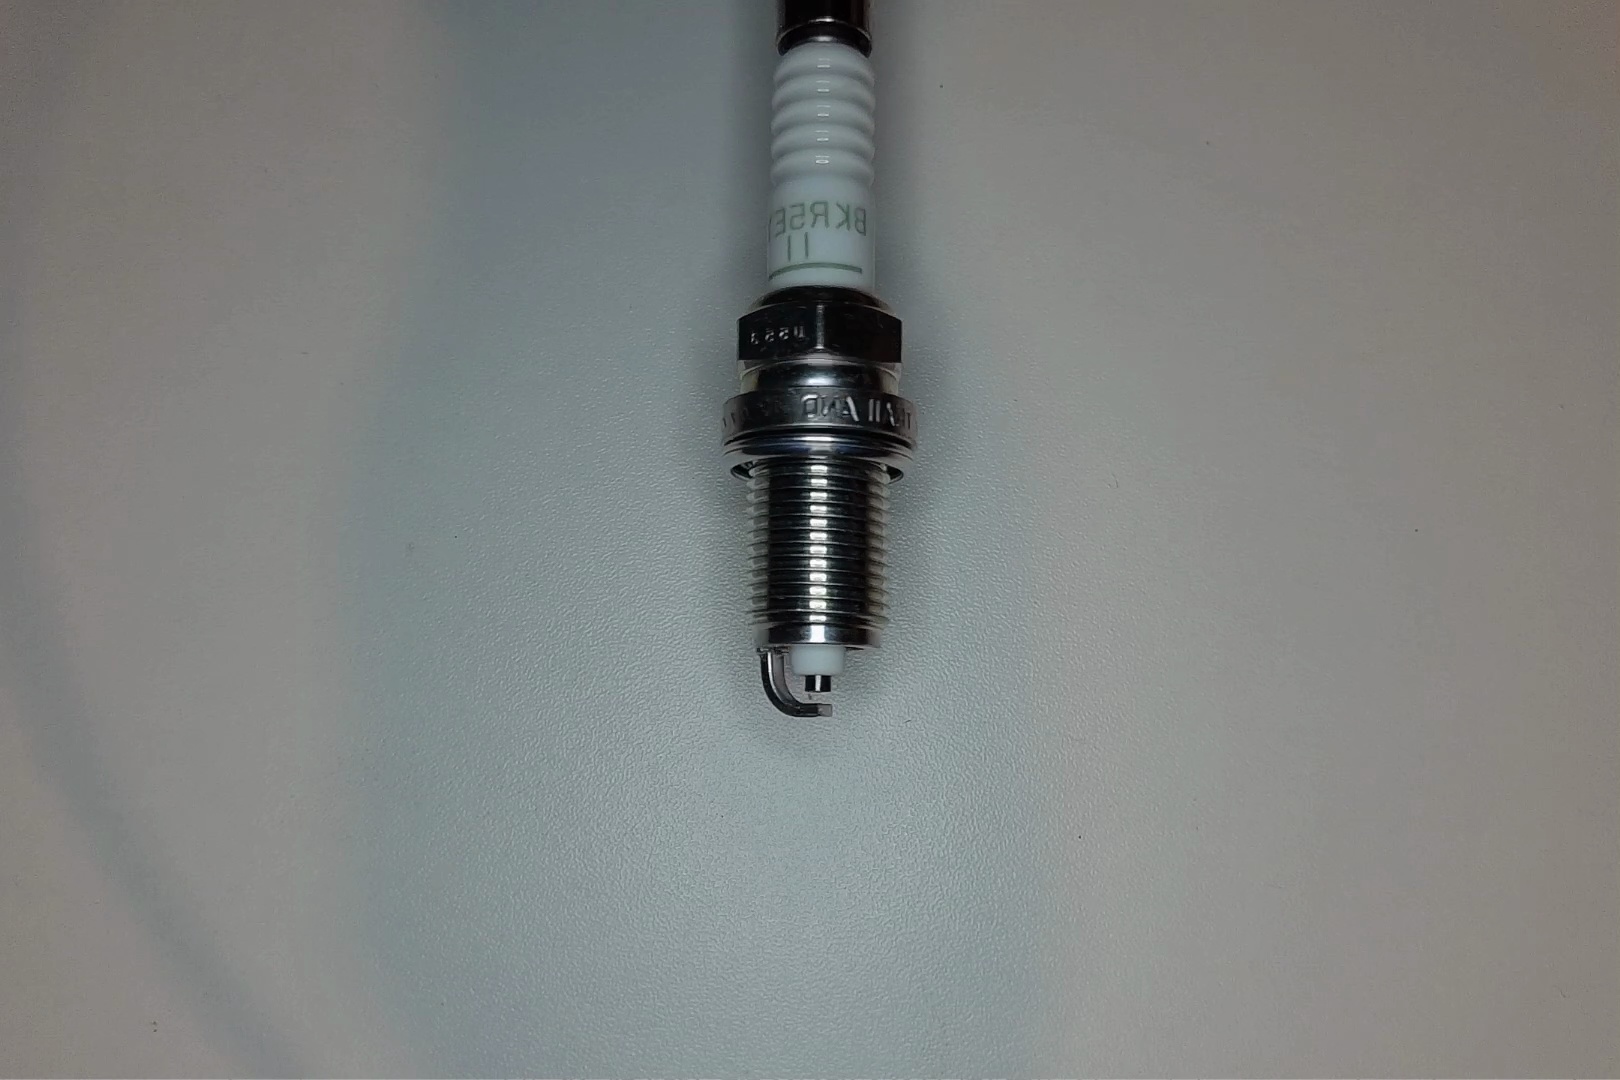
Label: normal